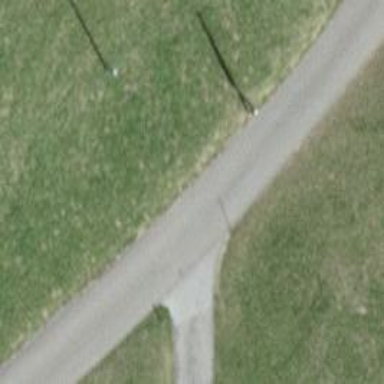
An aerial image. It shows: Paved residential road.